Interaction volume radius: 5 \u00c5
Interaction volume height: 40 \u00c5
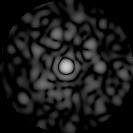
Disorder parameter: 0.8502